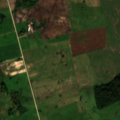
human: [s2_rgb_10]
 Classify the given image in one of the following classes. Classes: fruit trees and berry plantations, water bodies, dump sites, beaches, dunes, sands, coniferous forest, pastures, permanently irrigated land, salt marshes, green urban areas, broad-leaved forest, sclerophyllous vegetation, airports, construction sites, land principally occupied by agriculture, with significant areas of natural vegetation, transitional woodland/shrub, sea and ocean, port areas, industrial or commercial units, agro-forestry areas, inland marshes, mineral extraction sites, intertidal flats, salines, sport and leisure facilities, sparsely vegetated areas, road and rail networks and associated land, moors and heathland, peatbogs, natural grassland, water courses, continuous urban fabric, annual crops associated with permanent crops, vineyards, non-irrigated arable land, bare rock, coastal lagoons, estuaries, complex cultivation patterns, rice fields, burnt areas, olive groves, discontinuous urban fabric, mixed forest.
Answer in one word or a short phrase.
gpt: non-irrigated arable land, land principally occupied by agriculture, with significant areas of natural vegetation